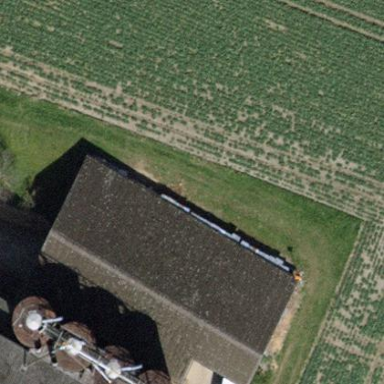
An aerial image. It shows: Farm auxiliary building.